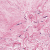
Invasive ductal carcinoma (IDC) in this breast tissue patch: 0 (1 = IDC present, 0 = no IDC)